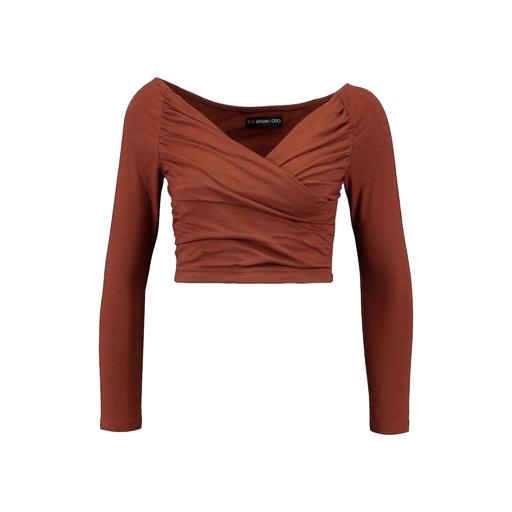
brown v-neck crop top, brown femme long-sleeve top, her longsleeve top, white background